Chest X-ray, PA view. Patient: 40 years old, sex M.
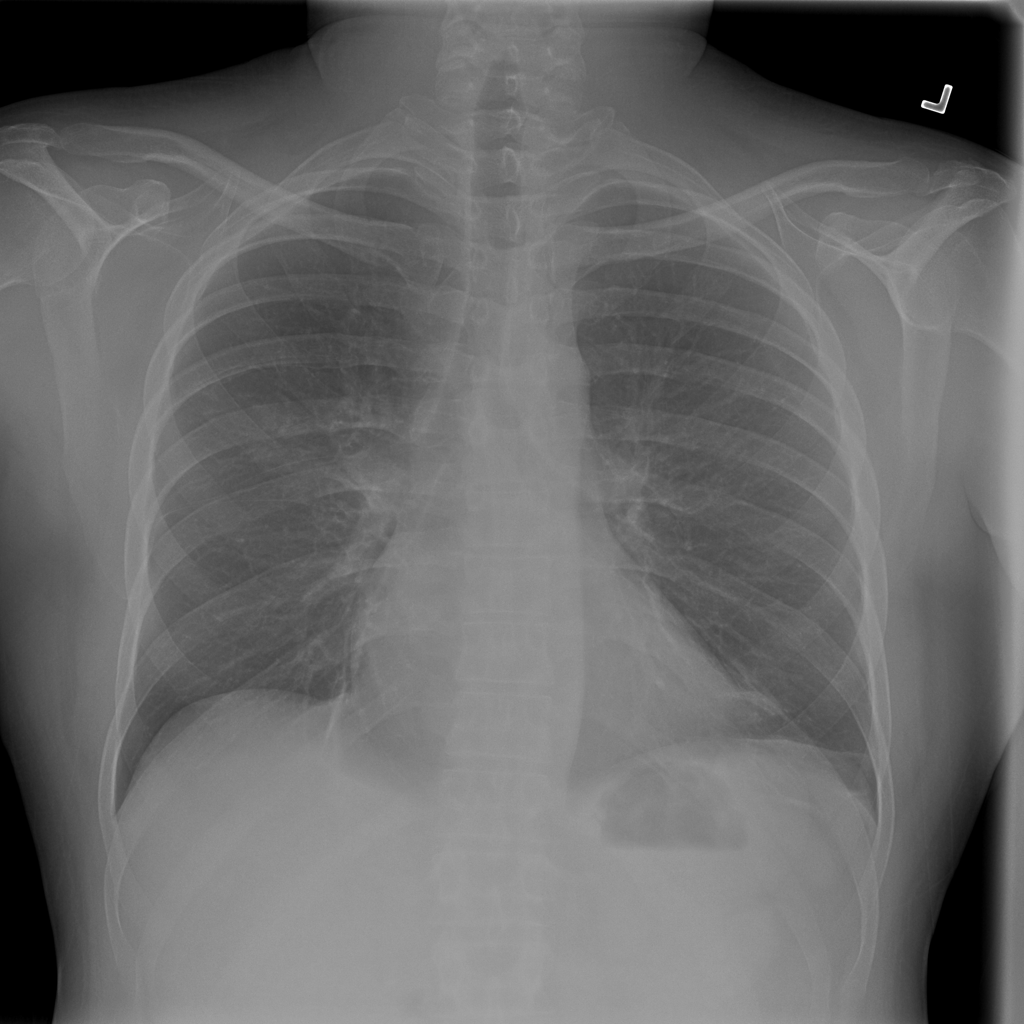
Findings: No Finding